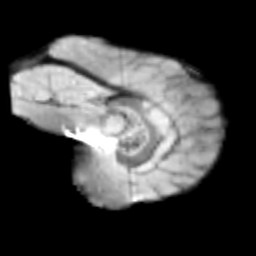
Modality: T2w
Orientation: sagittal
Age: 9
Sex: male
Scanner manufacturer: siemens
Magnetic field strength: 3 T
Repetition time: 3.8 s
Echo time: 0.07 s